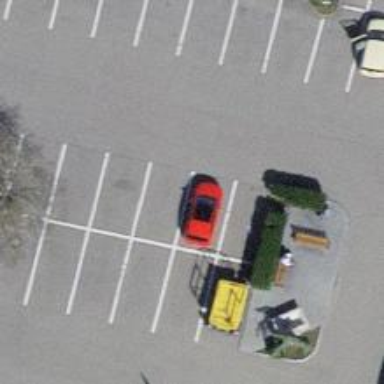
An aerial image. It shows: Asphalt parking aisle road.